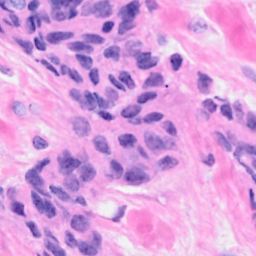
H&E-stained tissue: Breast